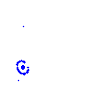
Particle: kaon